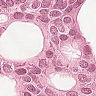
Metastatic tissue present: yes